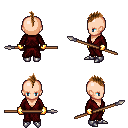
a pixel art fantasy rpg character, female body template, human, light skin, red robe, magenta pants, brown mohawk hairstyle, gold gloves, metal boots, spear, four views (front, back, left, right), 2x2 character sprite sheet, small pixel art, hard edges, no anti-aliasing